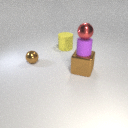
large yellow rubber cylinder to the left of large brown metal cube